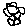
Label: flower